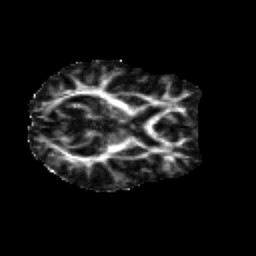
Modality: FA
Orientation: axial
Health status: healthy
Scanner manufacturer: siemens
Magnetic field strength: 3 T
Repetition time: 12 s
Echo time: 0.092 s